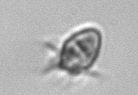
Label: Ciliophora